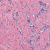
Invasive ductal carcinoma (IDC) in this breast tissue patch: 0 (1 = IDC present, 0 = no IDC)